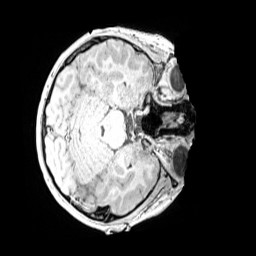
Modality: MP2RAGE
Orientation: axial
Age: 10
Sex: male
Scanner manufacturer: siemens
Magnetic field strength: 3 T
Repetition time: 4 s
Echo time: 0.00299 s